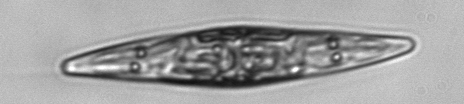
Label: Pleurosigma